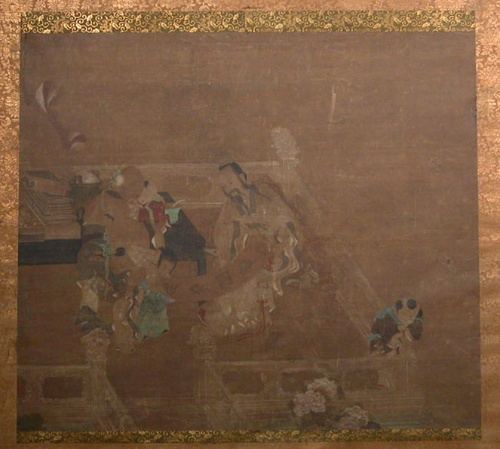
Artist: Unidentified artist
Date: 17th century
Object type: Hanging scroll
Classification: Paintings
Medium: Hanging scroll; ink and color on silk
Culture: China
Period: Ming (1368–1644) or Qing dynasty (1644–1911)
Dimensions: 31 1/4 x 36 in. (79.4 x 91.4 cm)
Department: Asian Art
Credit line: Gift of Roland Koscherak, 1956
Accession year: 1956
Repository: Metropolitan Museum of Art, New York, NY
Tags: Men|Tables